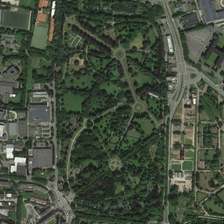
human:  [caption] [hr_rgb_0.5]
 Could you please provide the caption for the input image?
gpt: some buildings are in two sides of a park with many green trees .

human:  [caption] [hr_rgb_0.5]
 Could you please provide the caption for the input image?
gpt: some buildings are in two sides of a park with many green trees .

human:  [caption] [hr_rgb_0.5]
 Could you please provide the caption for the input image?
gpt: some buildings are in two sides of a park with many green trees .

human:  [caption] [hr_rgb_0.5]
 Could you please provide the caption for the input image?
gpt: some buildings are in two sides of a park with many green trees .

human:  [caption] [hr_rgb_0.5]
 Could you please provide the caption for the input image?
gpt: some buildings are in two sides of a park with many green trees .